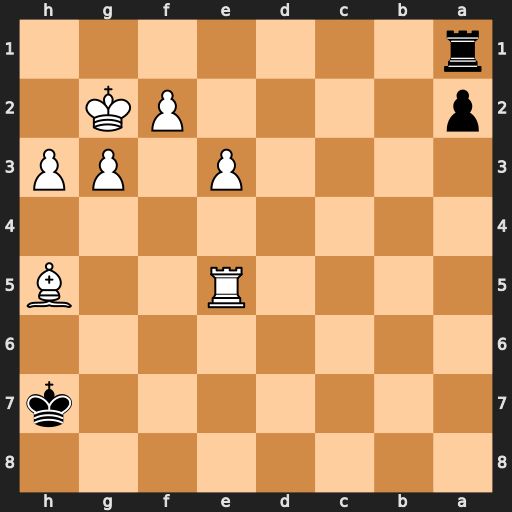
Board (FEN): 8/7k/8/4R2B/8/4P1PP/p4PK1/r7
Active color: b
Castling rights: -
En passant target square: -
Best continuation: Rg1+ Kxg1 a1=Q+ Kg2 Qxe5